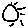
Label: sun